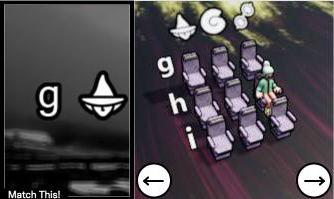
Task: seats
Answer: no